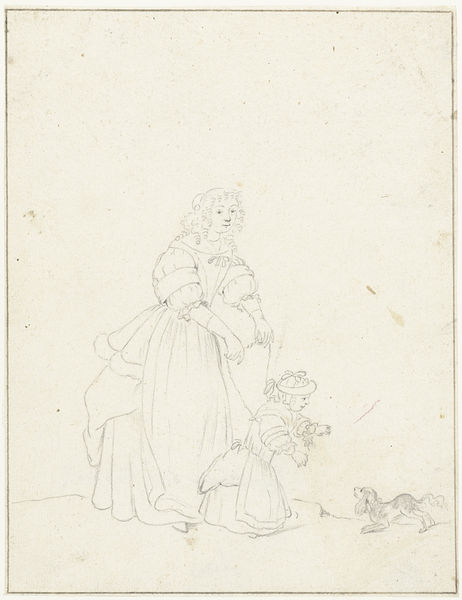
Titel: Vrouw lopend met een kind aan teugels en een hond
Künstler: Gesina ter Borch
Standort: Amsterdam
Institution: Rijksmuseum
Schlagwörter: hands, hat, white, women, black, dress, face, gray, grey, hair, skirt, woman, silver, frau, girl, child, ribbon, drawing, bodice, mother, dog, leash, sketch, tail, curls, arms, family, study, pencil, animal, apron, play, playing, bow, pet, ties, hund, zeichnung, sleeves, daughter, kleid, kind, knees, leine, dressed, strings, schürze, vintage, little girl, cute, reaching, curles, lineart, peplum, puppy, daugther, spaniel, skir, hündchen, haustier, irl